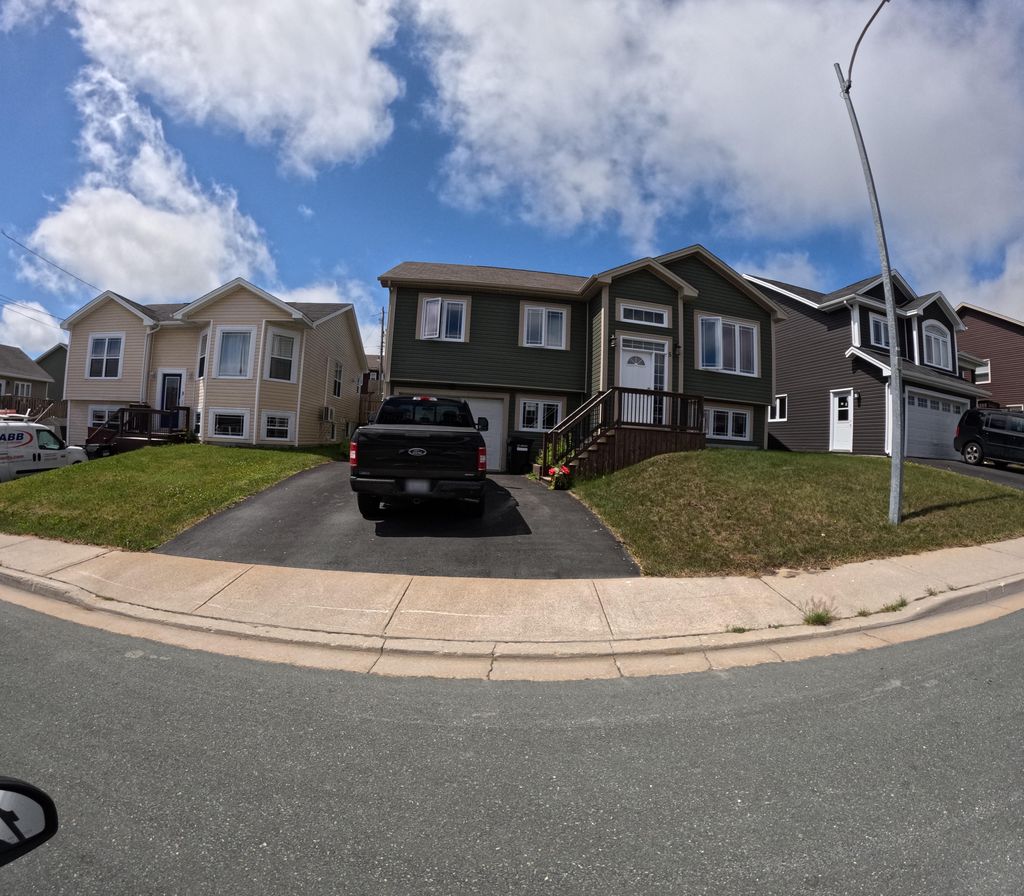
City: st_johns